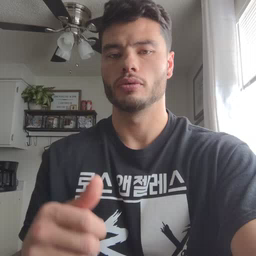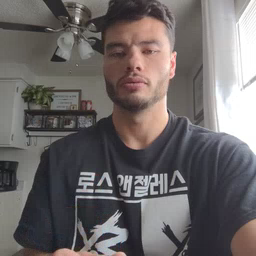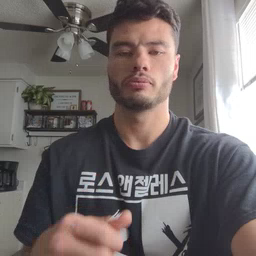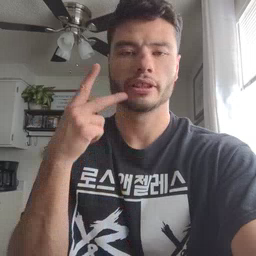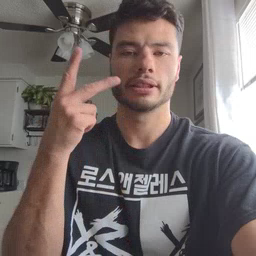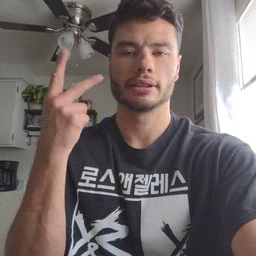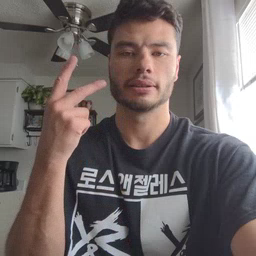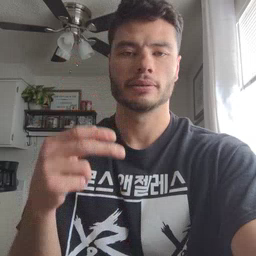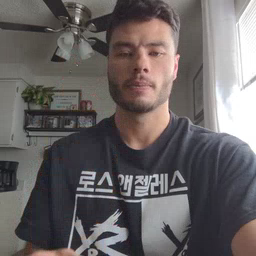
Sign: kitty